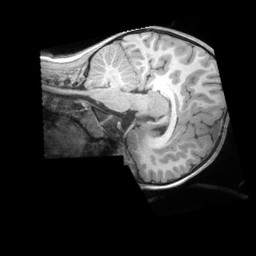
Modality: T1w
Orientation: sagittal
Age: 4
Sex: female
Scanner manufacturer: siemens
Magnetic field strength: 3 T
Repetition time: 2.53 s
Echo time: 0.00164 s